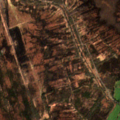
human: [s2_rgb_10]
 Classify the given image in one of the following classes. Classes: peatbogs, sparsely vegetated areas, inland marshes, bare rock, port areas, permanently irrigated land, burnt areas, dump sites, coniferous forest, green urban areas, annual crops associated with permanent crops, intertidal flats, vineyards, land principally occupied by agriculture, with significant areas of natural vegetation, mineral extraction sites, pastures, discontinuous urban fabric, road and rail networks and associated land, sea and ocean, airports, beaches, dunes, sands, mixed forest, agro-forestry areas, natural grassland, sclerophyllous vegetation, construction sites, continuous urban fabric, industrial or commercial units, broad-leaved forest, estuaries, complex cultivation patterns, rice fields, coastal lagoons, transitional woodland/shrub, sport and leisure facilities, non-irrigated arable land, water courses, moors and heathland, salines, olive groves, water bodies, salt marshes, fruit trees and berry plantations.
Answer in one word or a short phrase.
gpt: pastures, coniferous forest, peatbogs